Interaction volume radius: 5 \u00c5
Interaction volume height: 15 \u00c5
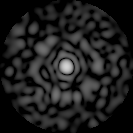
Disorder parameter: 0.8557